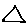
Label: triangle